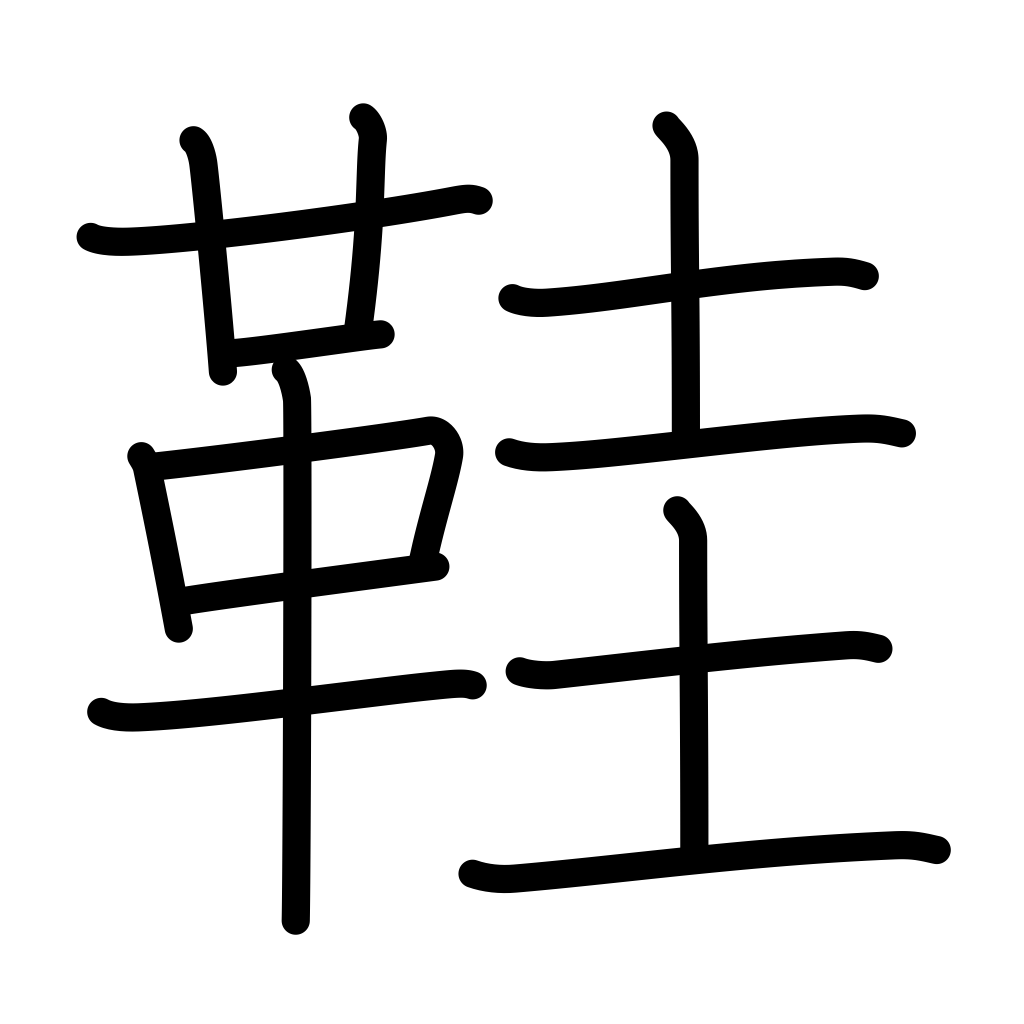
Meaning: straw sandals